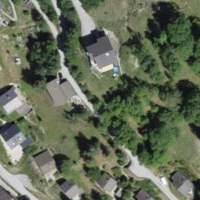
EUNIS habitat code: 55
Species observed at this site:
Carpocoris purpureipennis
Turdus viscivorus
Turdus philomelos
Periparus ater
Accipiter nisus
Milvus migrans